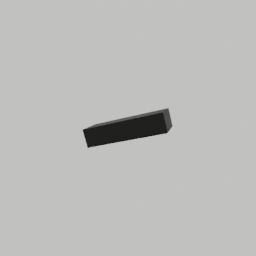
Label: architecture